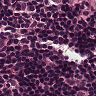
Metastatic tissue present: no